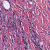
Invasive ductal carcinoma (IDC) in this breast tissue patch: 1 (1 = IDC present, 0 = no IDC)